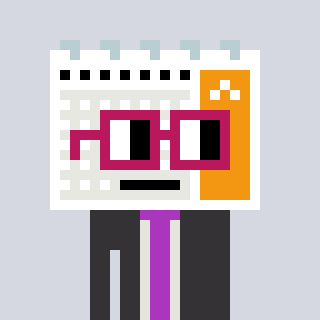
a pixel art character with square dark red glasses, a calendar-shaped head and a grayscale-colored body on a cool background